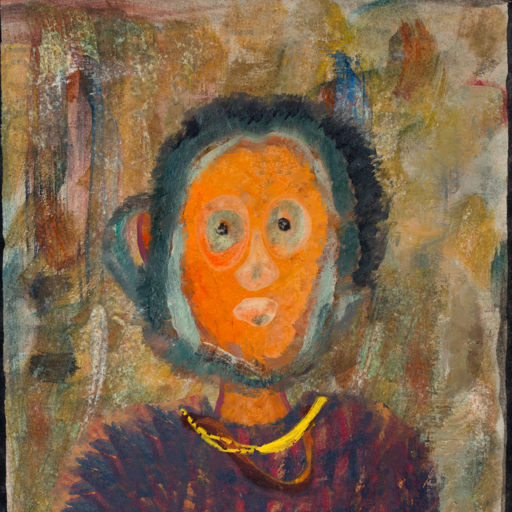
Background: Pipe, Head And Neck Front: Hypocrite, Face Front: Childish, Bust: In_The_Sun, Hair Front: Boggyland, Head Accessory: Blank, Second Necklace: Comrade, Necklace: Irani_1, Baby: Blank